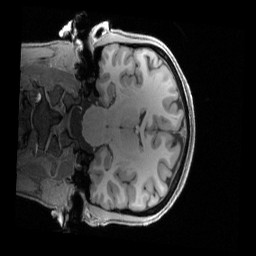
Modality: T1w
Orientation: coronal
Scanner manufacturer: siemens
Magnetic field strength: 3 T
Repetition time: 2.4 s
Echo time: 0.00222 s